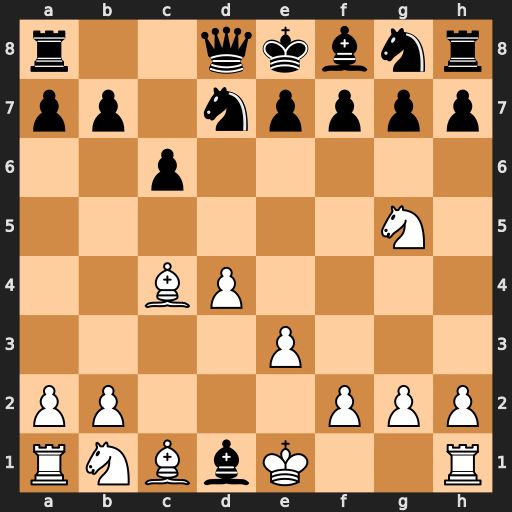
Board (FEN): r2qkbnr/pp1npppp/2p5/6N1/2BP4/4P3/PP3PPP/RNBbK2R
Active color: w
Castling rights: KQkq
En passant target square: -
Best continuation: Bxf7#